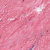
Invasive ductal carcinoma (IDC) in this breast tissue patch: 0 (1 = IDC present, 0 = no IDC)